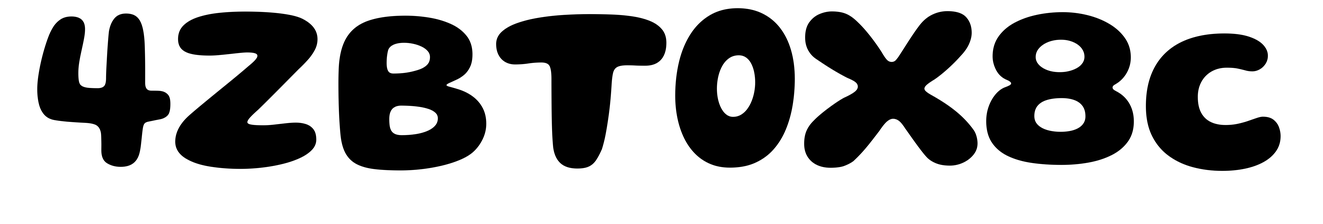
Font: Gluten_Bold